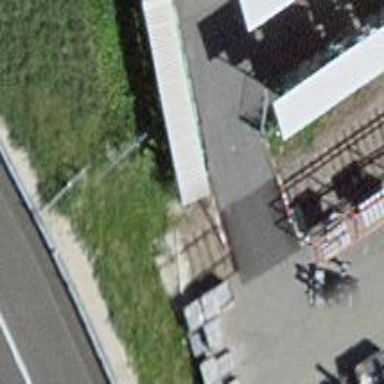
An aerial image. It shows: Railway buffer stop.